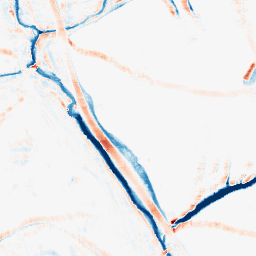
Category: morphological
Decomposition family: morphological_square
Decomposition parameters: operation: average
size: 10
Upsampling method: quintic
Upsampling parameters: scale: 4
Upsampling scale: 4